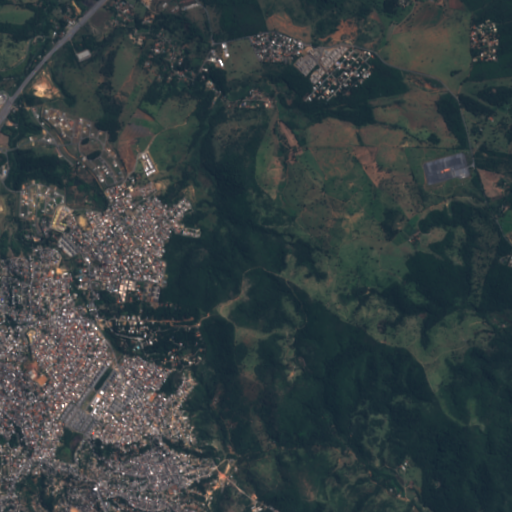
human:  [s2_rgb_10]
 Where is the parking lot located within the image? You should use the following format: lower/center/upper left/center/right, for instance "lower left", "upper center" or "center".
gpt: The parking lot is located in the upper center of the image.
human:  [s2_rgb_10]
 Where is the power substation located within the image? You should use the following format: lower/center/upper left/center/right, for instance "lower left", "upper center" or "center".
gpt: The power substation is located in the upper right of the image.
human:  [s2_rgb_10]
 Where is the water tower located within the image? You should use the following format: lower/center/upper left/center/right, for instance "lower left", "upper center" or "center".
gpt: The water tower is located in the upper right of the image.
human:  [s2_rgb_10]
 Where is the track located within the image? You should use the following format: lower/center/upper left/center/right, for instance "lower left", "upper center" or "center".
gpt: There is no track in the image.